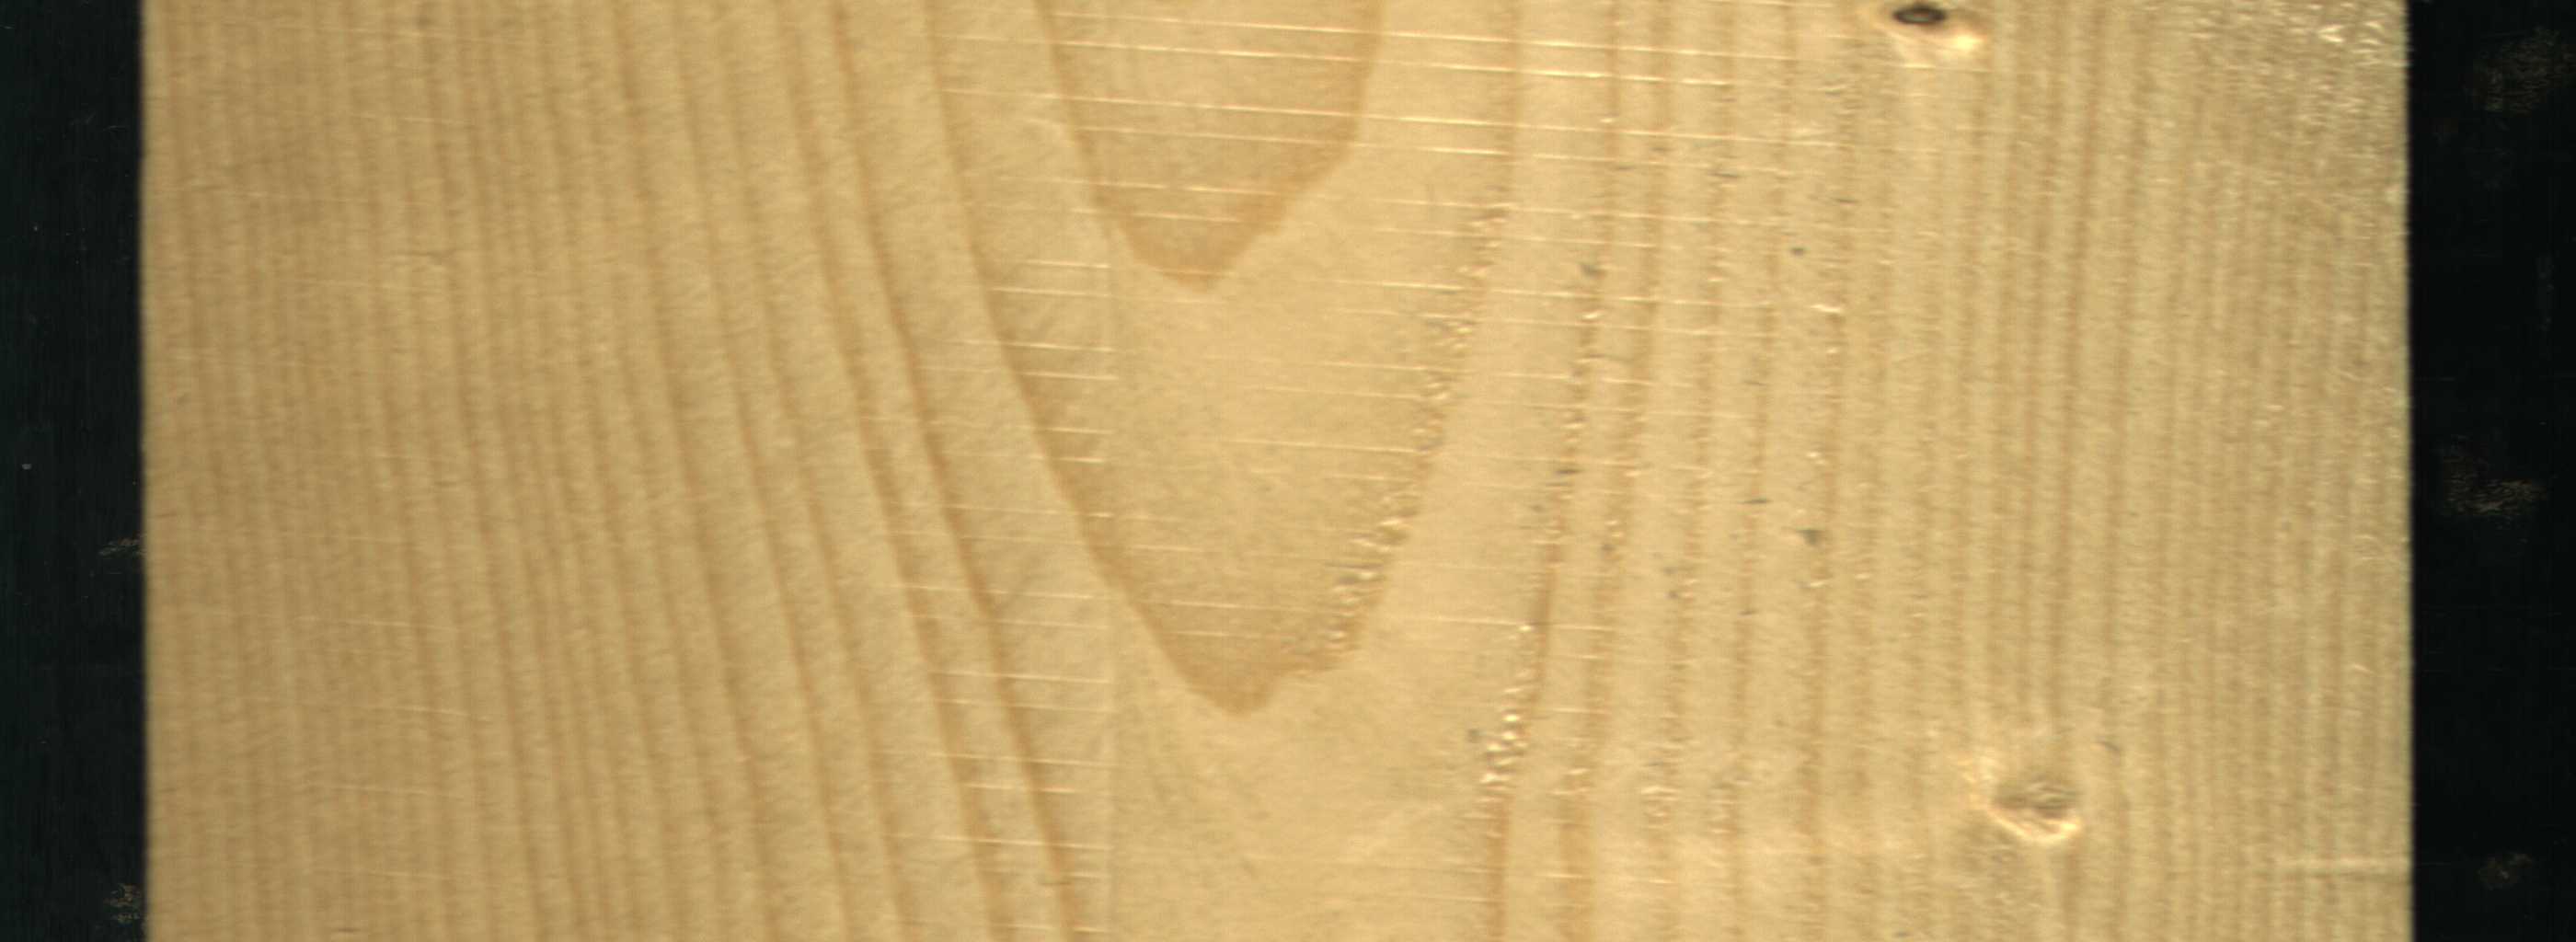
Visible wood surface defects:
Live_Knot